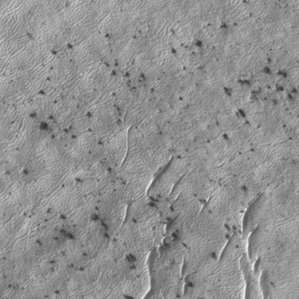
Label: frost